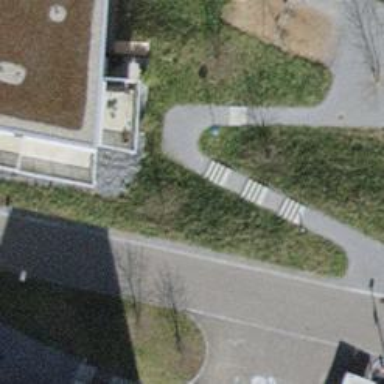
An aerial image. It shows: Set of steps on the road.